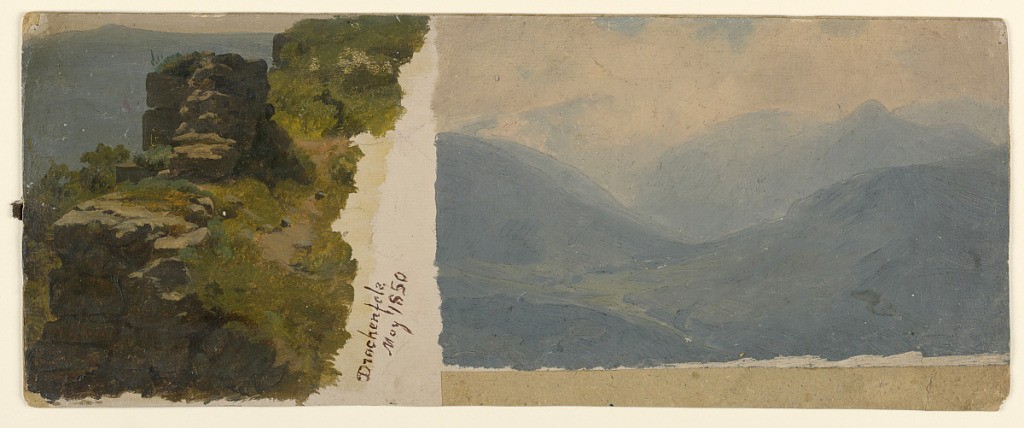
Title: Study of landscape, Drachenfels, Germany
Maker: William Stanley Haseltine, American, 1835–1900
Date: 1856
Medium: Brush and oil on paper
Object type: Drawing
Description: Sketch of a rock formation and mountain range.